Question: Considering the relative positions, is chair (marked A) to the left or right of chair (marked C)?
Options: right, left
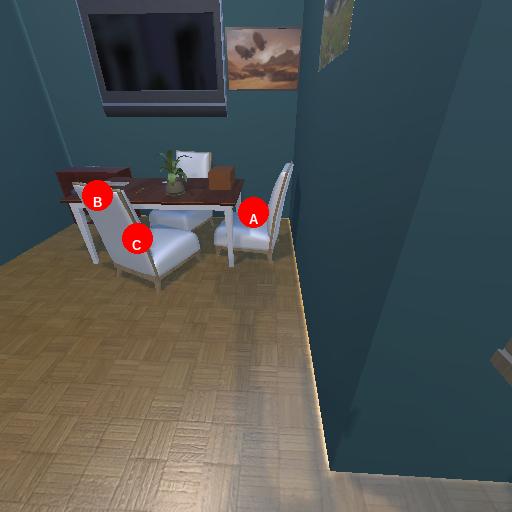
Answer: right